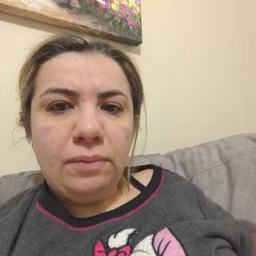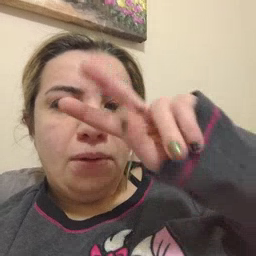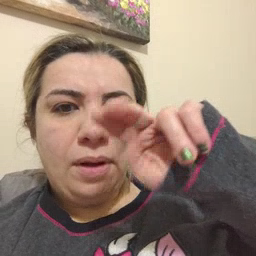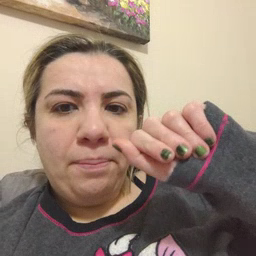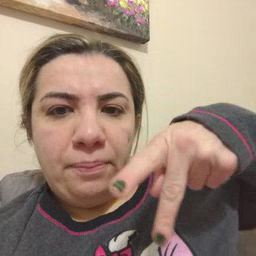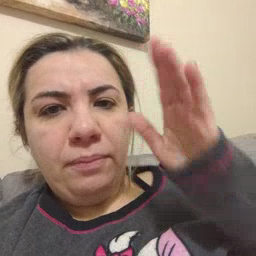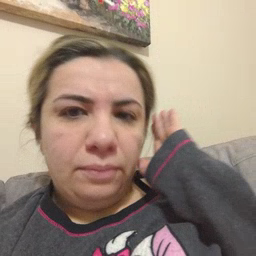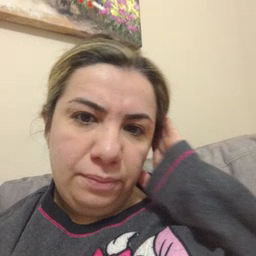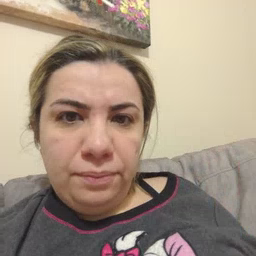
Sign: nap